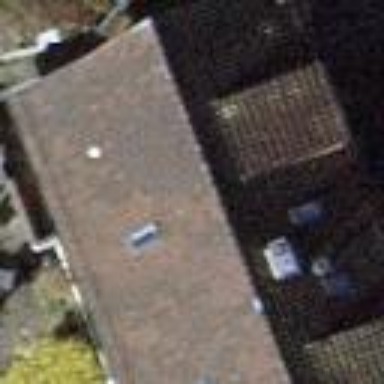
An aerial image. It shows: Building with gabled roof.